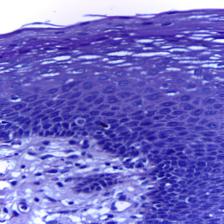
Diagnosis: Normal